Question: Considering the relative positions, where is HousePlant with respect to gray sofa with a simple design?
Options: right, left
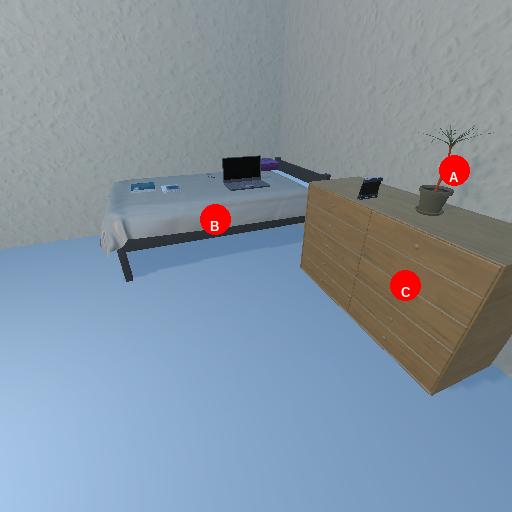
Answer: right